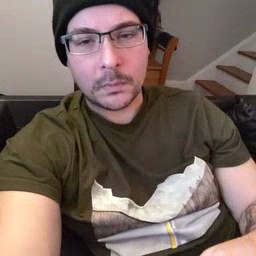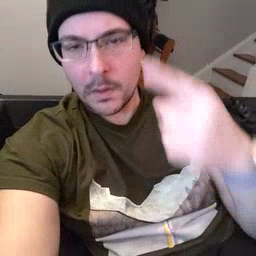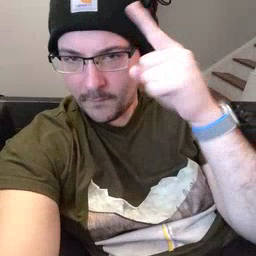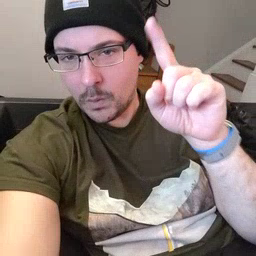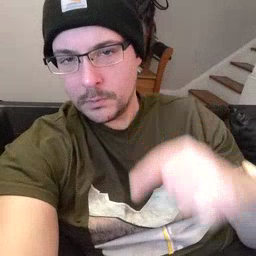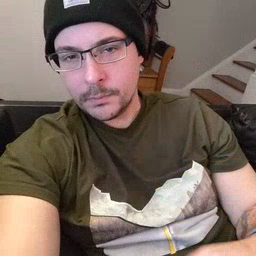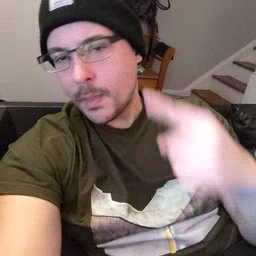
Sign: for